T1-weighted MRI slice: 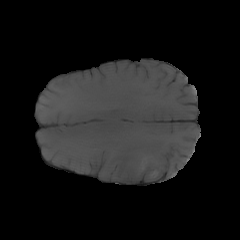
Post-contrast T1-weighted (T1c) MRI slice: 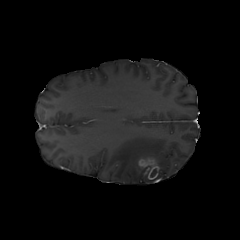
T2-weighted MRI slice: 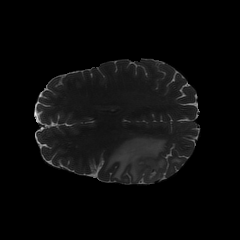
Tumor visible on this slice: yes